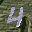
Label: 4